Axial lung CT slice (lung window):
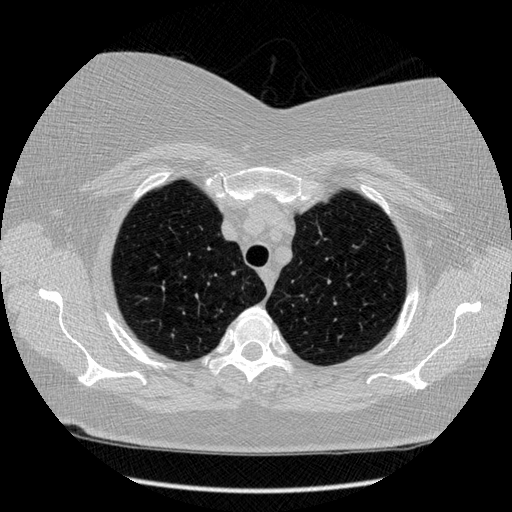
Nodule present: no